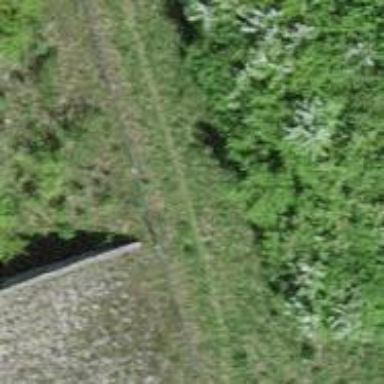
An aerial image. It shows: Path covered with grass.